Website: crate-barrel
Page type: account-dashboard
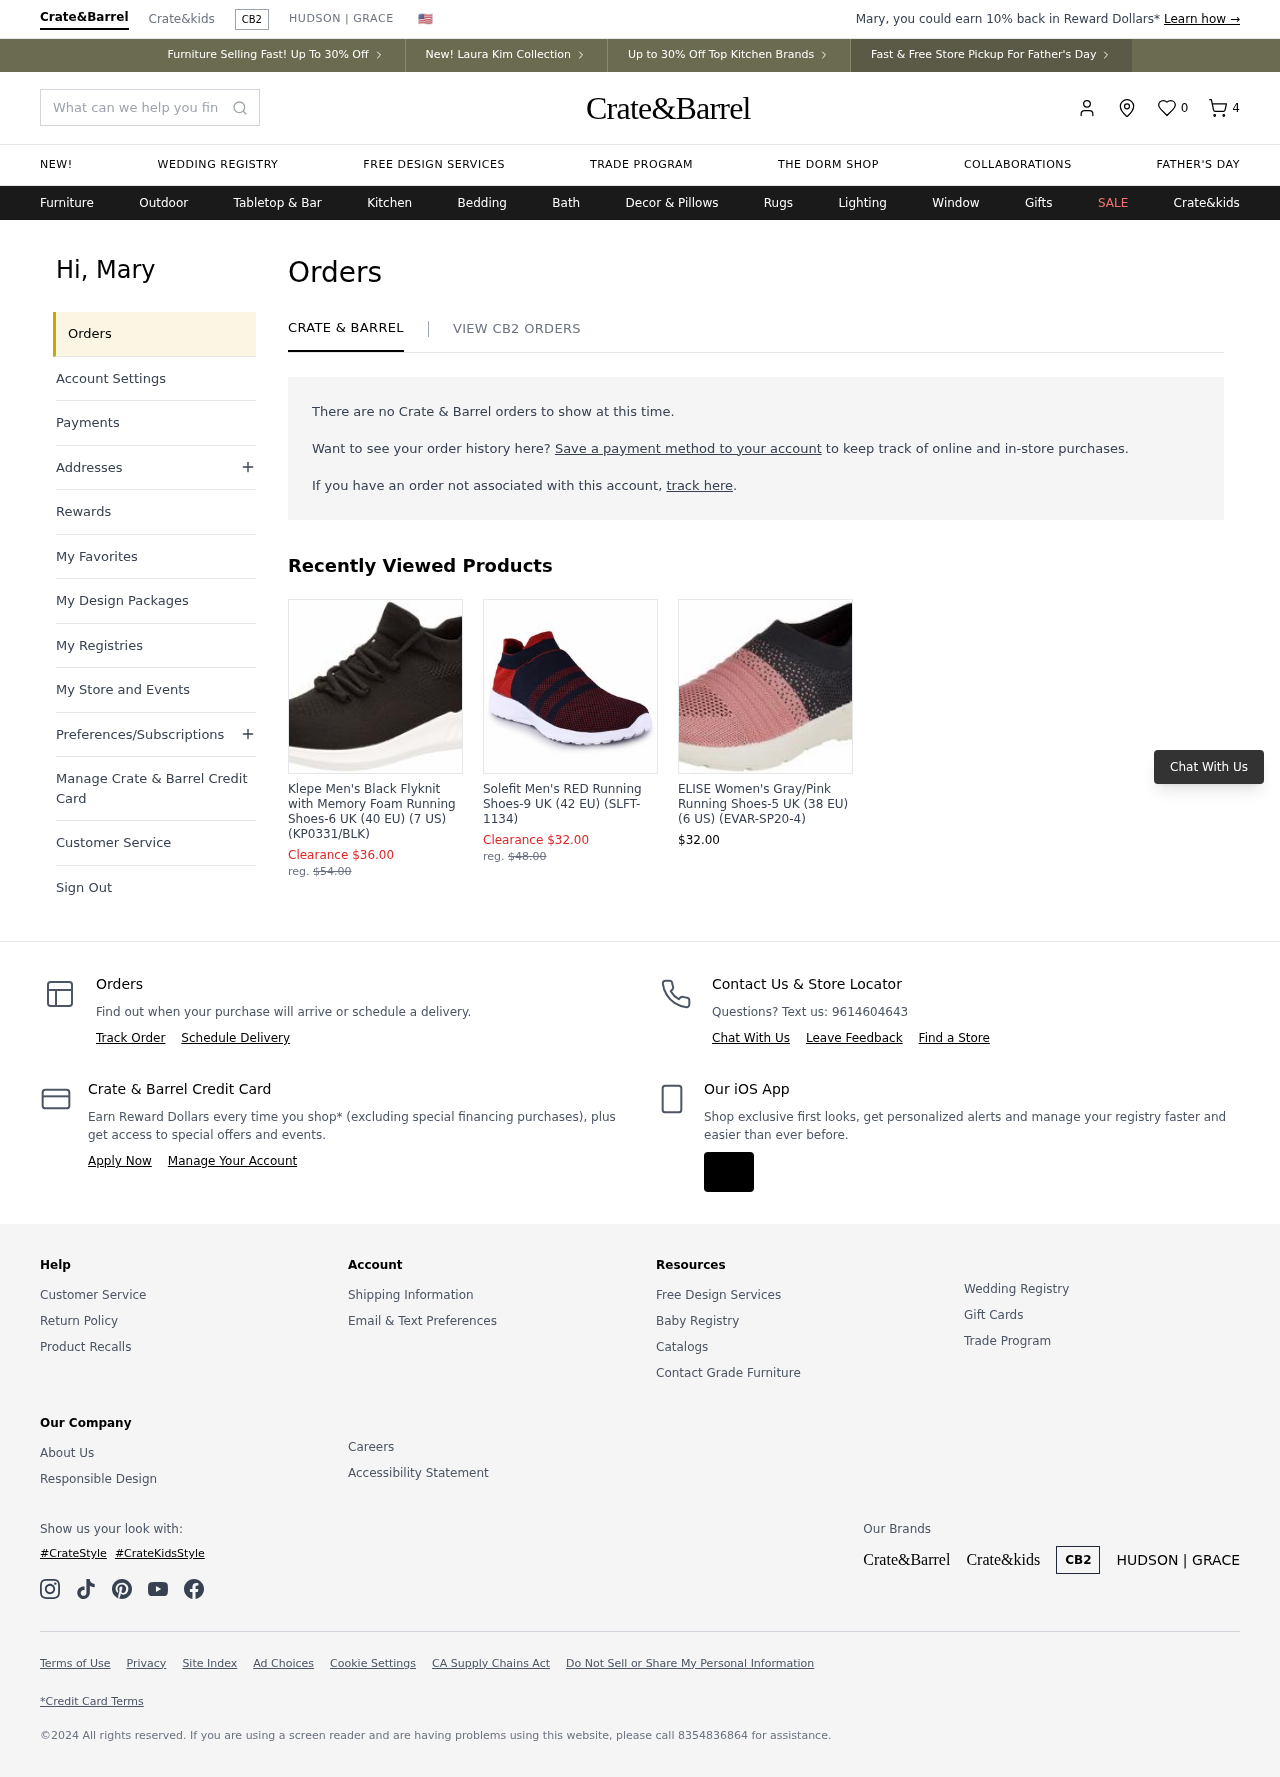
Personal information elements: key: PII_FIRSTNAME
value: Mary
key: PII_PHONE_ALT
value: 8354836864
Product elements: key: PRODUCT1_NAME
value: Klepe Men's Black Flyknit with Memory Foam Running Shoes-6 UK (40 EU) (7 US) (KP0331/BLK)
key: PRODUCT1_PRICE
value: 36
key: PRODUCT2_NAME
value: Solefit Men's RED Running Shoes-9 UK (42 EU) (SLFT-1134)
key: PRODUCT2_PRICE
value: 32
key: PRODUCT3_NAME
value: ELISE Women's Gray/Pink Running Shoes-5 UK (38 EU) (6 US) (EVAR-SP20-4)
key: PRODUCT3_PRICE
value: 32
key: PRODUCT1_ORIGINAL_PRICE
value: $54.00
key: PRODUCT2_ORIGINAL_PRICE
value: $48.00
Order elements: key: ORDER_NUM_ITEMS
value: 4
Search elements: key: HEADER_SEARCH
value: What can we help you find?
Other elements: key: FAVORITES_COUNT
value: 0